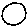
Label: circle